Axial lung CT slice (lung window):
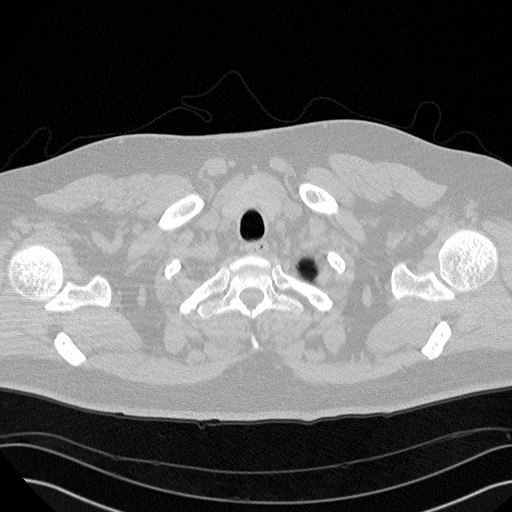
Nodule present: no